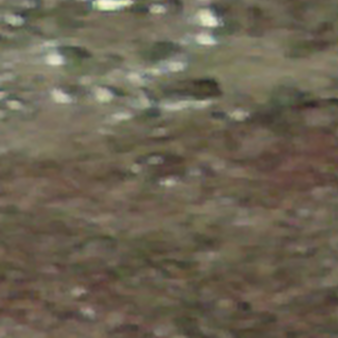
Label: other